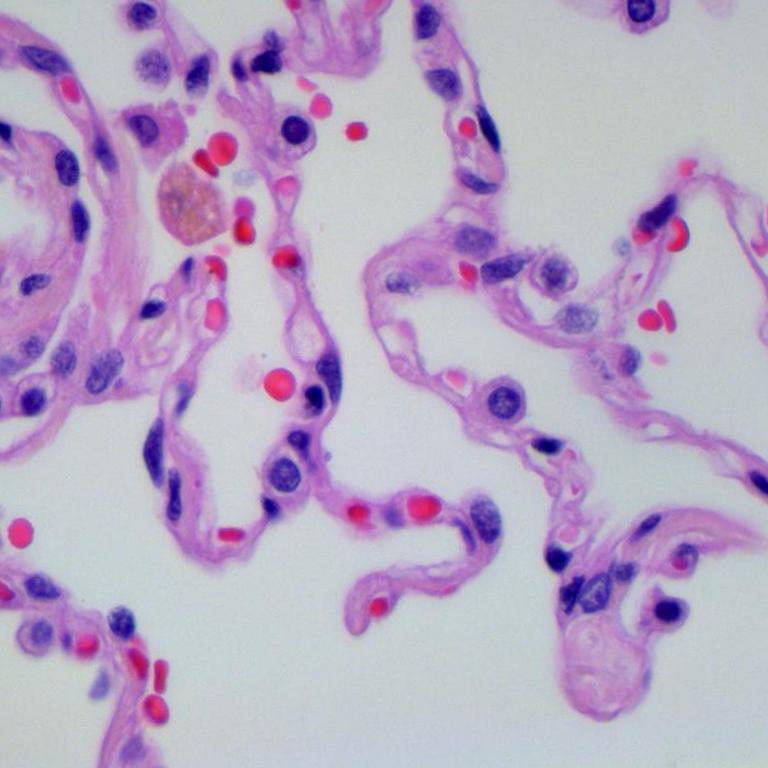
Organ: lung
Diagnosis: benign